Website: lowes
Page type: review-order
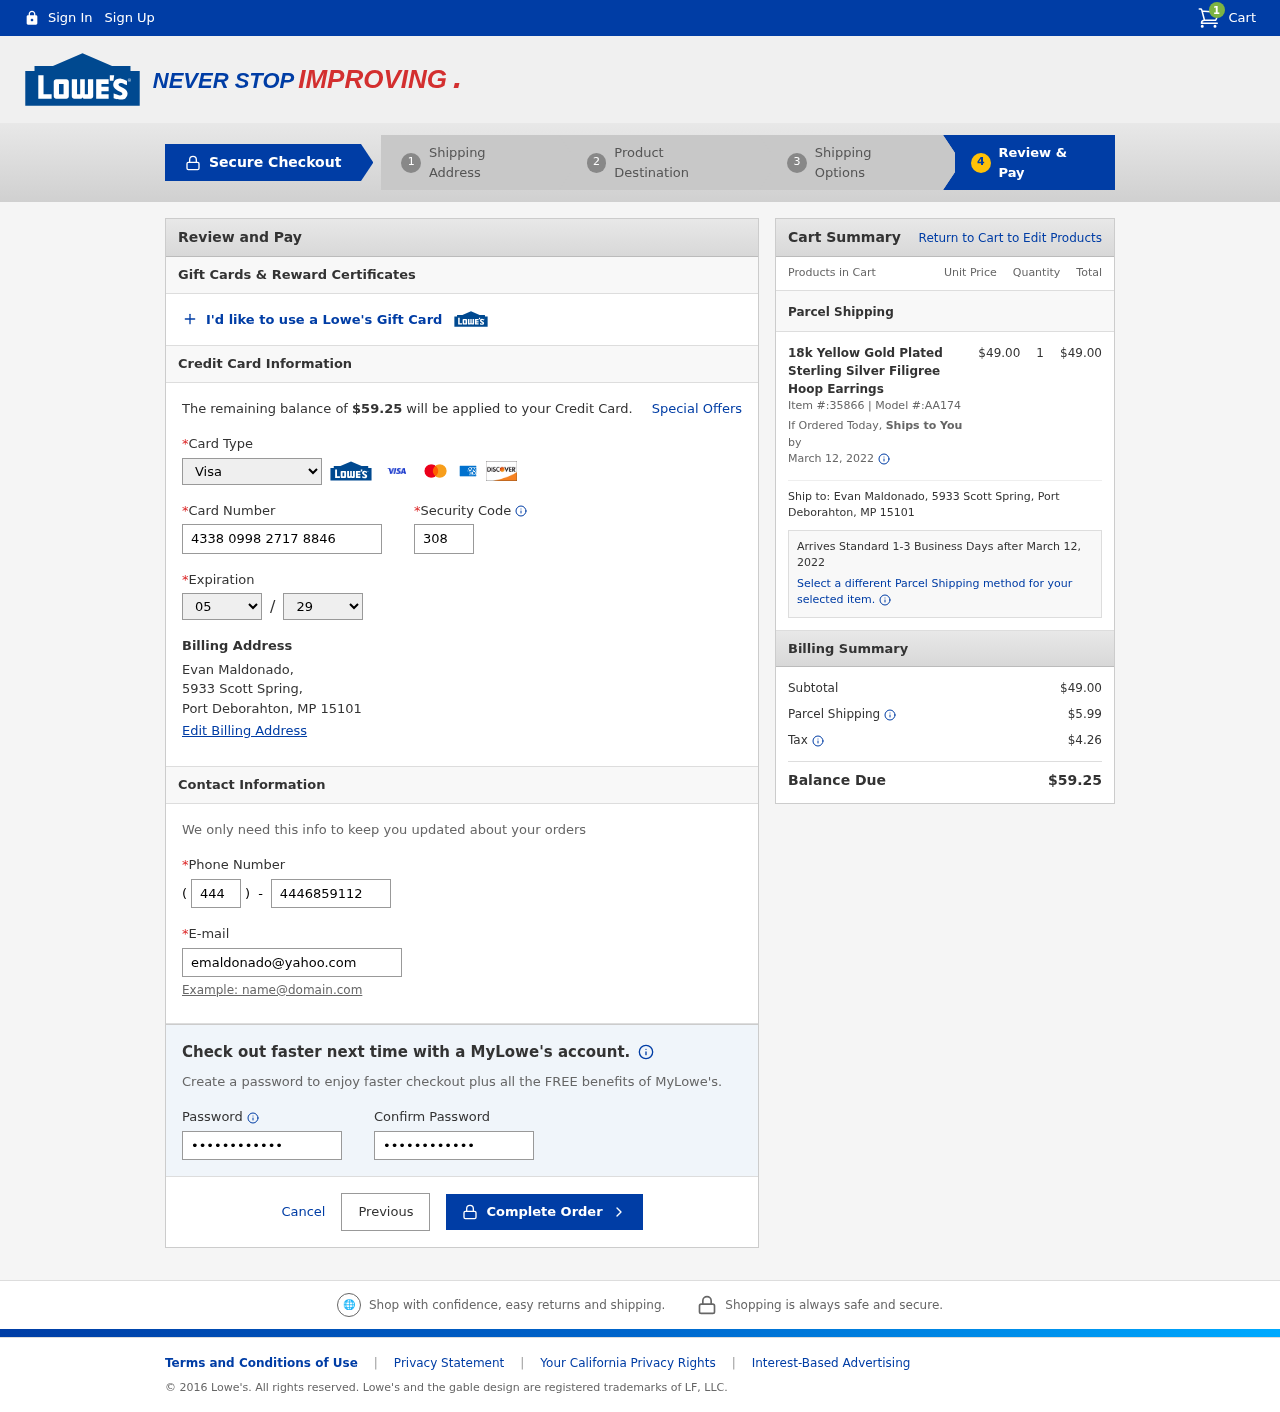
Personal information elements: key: PII_CARD_CVV
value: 308
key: PII_CARD_EXPIRY_MONTH
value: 05
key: PII_CARD_EXPIRY_YEAR
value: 29
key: PII_CARD_NUMBER
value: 4338 0998 2717 8846
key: PII_CARD_TYPE
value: Visa
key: PII_CITY
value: Port Deborahton
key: PII_EMAIL
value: emaldonado@yahoo.com
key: PII_FULLNAME
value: Evan Maldonado,
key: PII_PHONE
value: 4446859112
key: PII_PHONE_AREA
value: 444
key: PII_POSTCODE
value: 15101
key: PII_STATE_ABBR
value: MP
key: PII_STREET
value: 5933 Scott Spring
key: PII_STREET
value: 5933 Scott Spring,
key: PII_FULLNAME2
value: Evan Maldonado
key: PII_STATE
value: MP
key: PII_POSTCODE_FULL
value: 15101
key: PII_CITY_STATE
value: Port Deborahton, MP
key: PII_CITY_STATE_ZIP
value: Port Deborahton, MP 15101
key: PII_POSTCODE_NUMERIC
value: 15101
Product elements: key: PRODUCT1_NAME
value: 18k Yellow Gold Plated Sterling Silver Filigree Hoop Earrings
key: PRODUCT1_PRICE
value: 49
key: PRODUCT1_QUANTITY
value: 1
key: PRODUCT1_ITEM_NUMBER
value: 35866
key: PRODUCT1_MODEL_NUMBER
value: AA174
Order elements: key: ORDER_NUM_ITEMS
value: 1
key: ORDER_TOTAL
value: $59.25
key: ORDER_SHIPPING_DATE
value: March 12, 2022
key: ORDER_SUBTOTAL
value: $49.00
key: ORDER_SHIPPING_DATE2
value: March 12, 2022
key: ORDER_SUBTOTAL2
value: $49.00
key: ORDER_SHIPPING_COST
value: $5.99
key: ORDER_TAX
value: $4.26